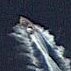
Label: Civil_yacht